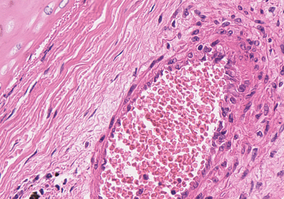
Tumor epithelial tissue: no
Tumor-associated stroma tissue: yes
Normal tissue: no